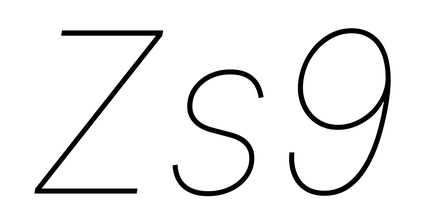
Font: Inter-Italic_Thin_Italic